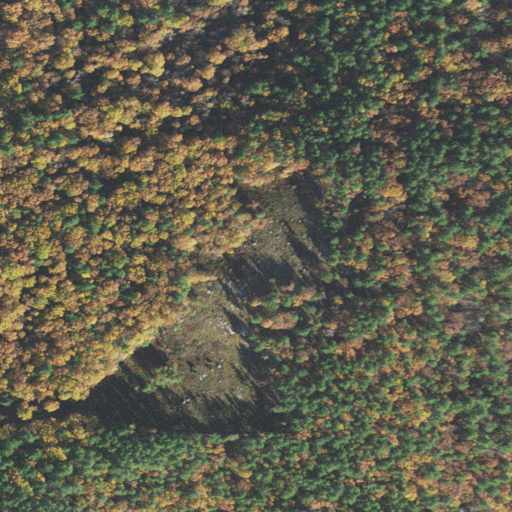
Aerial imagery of mountain in New Hampshire named Burns Hill containing mixed forest and evergreen forest